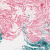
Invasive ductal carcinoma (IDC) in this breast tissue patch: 0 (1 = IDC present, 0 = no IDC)